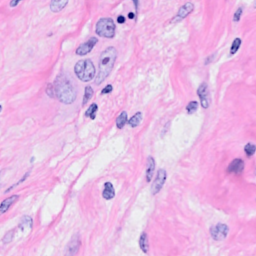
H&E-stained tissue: Breast